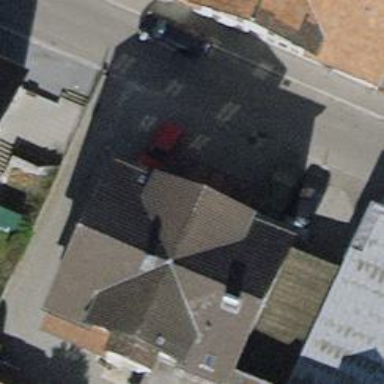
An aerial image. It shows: Car repair shop.